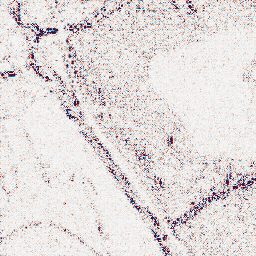
Category: wavelet
Decomposition family: wavelet_reverse_biorthogonal
Decomposition parameters: wavelet: rbio5.5
level: 1
Upsampling method: bspline
Upsampling parameters: scale: 2
Upsampling scale: 2